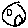
Label: moon